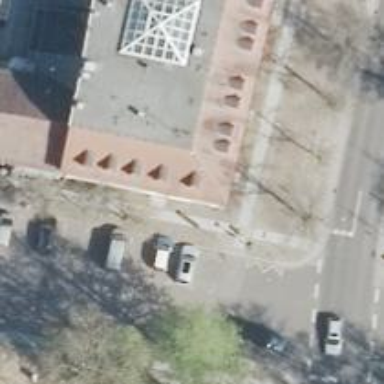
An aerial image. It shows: Restaurant.